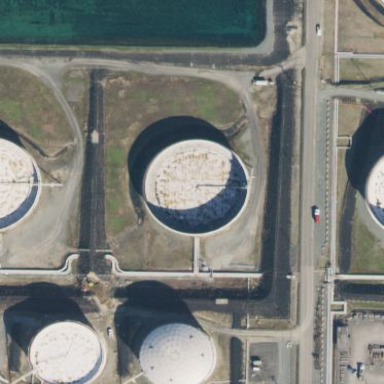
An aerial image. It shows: Storage tank building.